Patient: sex F, age 22
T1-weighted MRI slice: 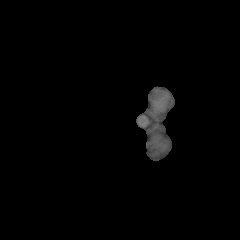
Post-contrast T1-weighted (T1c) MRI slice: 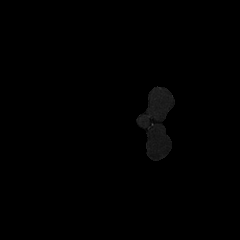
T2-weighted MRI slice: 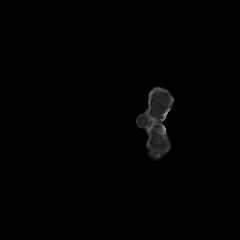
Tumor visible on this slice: no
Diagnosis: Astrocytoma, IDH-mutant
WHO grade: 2